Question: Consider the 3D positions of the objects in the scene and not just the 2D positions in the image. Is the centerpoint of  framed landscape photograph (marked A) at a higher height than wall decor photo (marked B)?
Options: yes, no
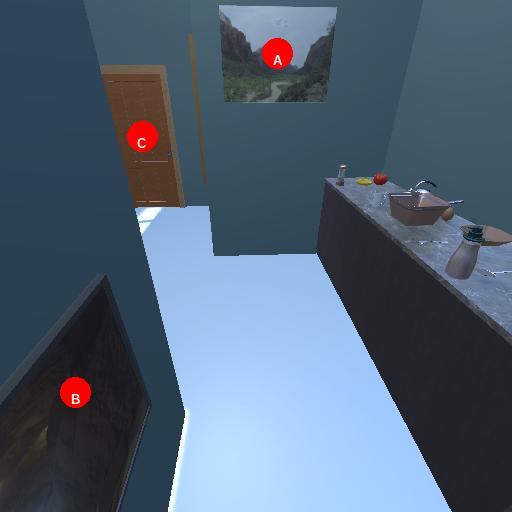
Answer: yes